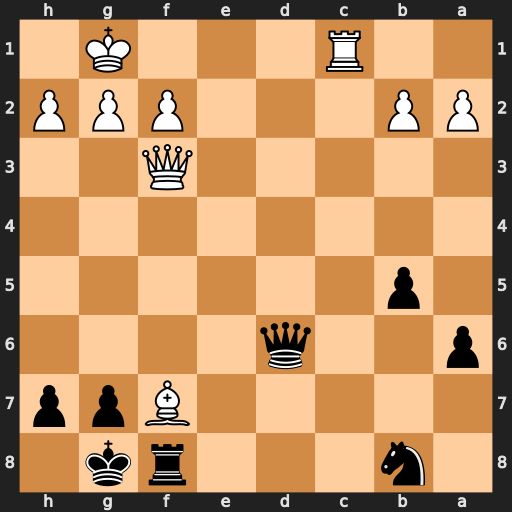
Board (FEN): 1n3rk1/5Bpp/p2q4/1p6/8/5Q2/PP3PPP/2R3K1
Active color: b
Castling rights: -
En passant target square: -
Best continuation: Rxf7 Rc8+ Rf8